Question: Estimate the volume of the 3D prism shown in the image. The result should be rounded to one decimal place. The side length of each grid on the chessboard is 0.5
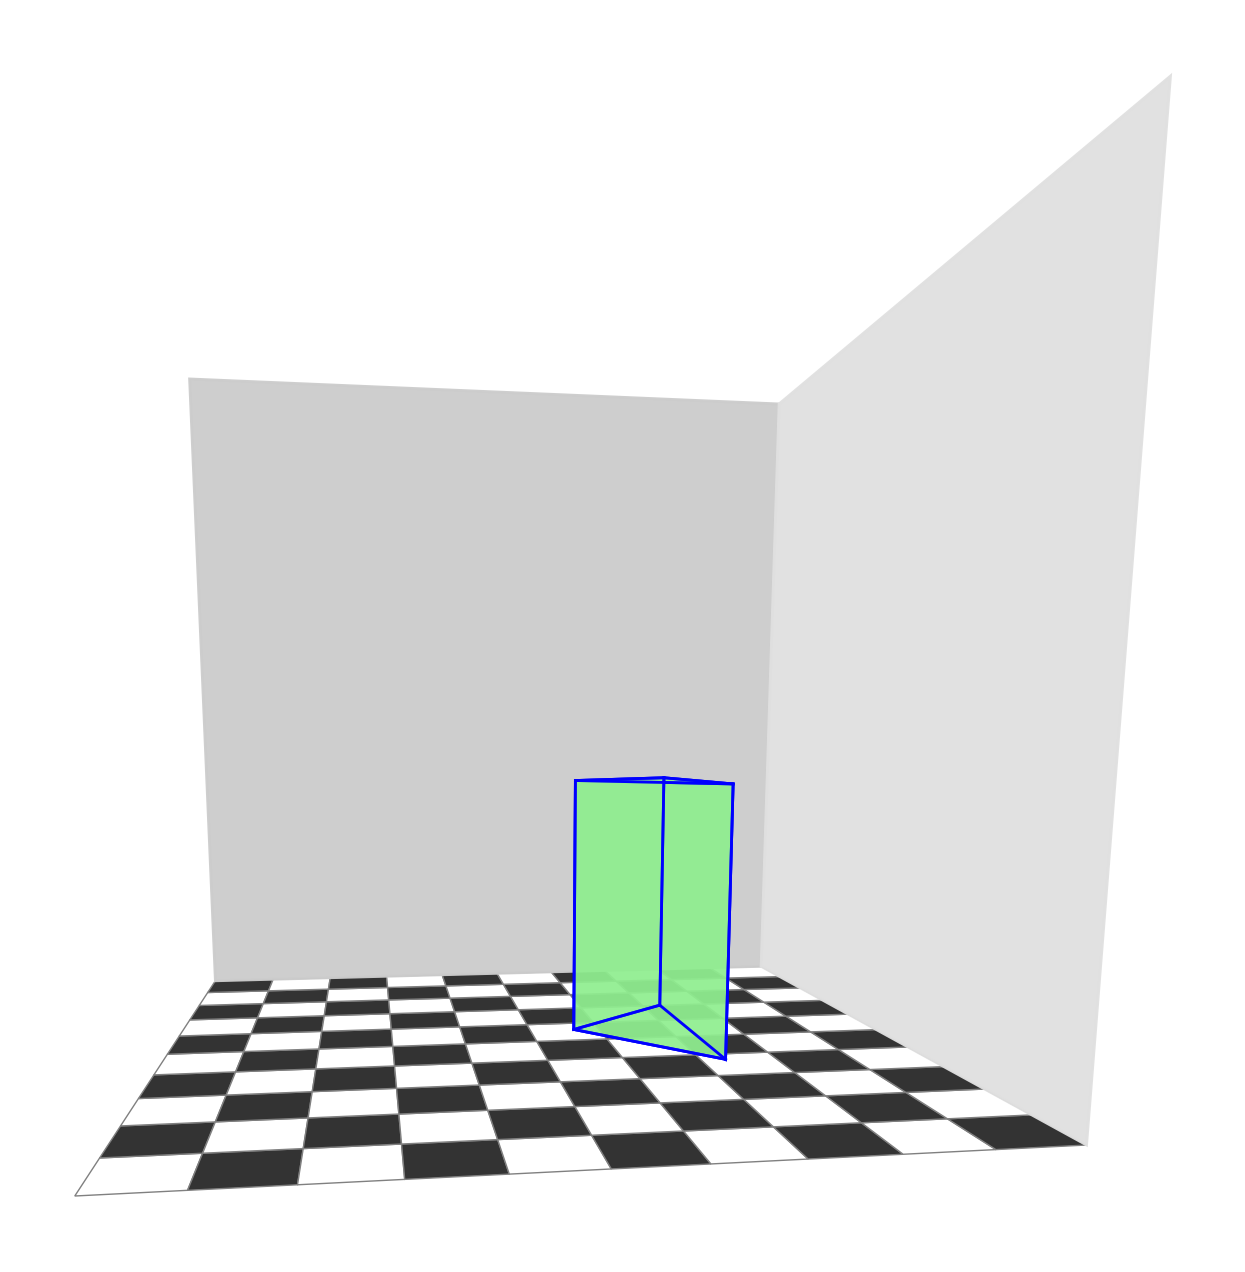
Answer: 1.2